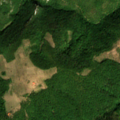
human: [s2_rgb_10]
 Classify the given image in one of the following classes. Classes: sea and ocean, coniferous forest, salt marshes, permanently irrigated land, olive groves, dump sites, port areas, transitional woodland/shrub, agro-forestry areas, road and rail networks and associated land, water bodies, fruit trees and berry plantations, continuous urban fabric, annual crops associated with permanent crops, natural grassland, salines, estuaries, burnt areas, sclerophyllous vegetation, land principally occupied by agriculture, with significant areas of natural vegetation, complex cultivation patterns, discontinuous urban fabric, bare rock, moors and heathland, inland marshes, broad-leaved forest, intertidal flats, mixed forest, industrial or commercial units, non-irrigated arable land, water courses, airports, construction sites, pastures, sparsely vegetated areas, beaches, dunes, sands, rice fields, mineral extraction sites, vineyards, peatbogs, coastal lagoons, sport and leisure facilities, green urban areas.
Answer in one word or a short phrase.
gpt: pastures, broad-leaved forest, transitional woodland/shrub